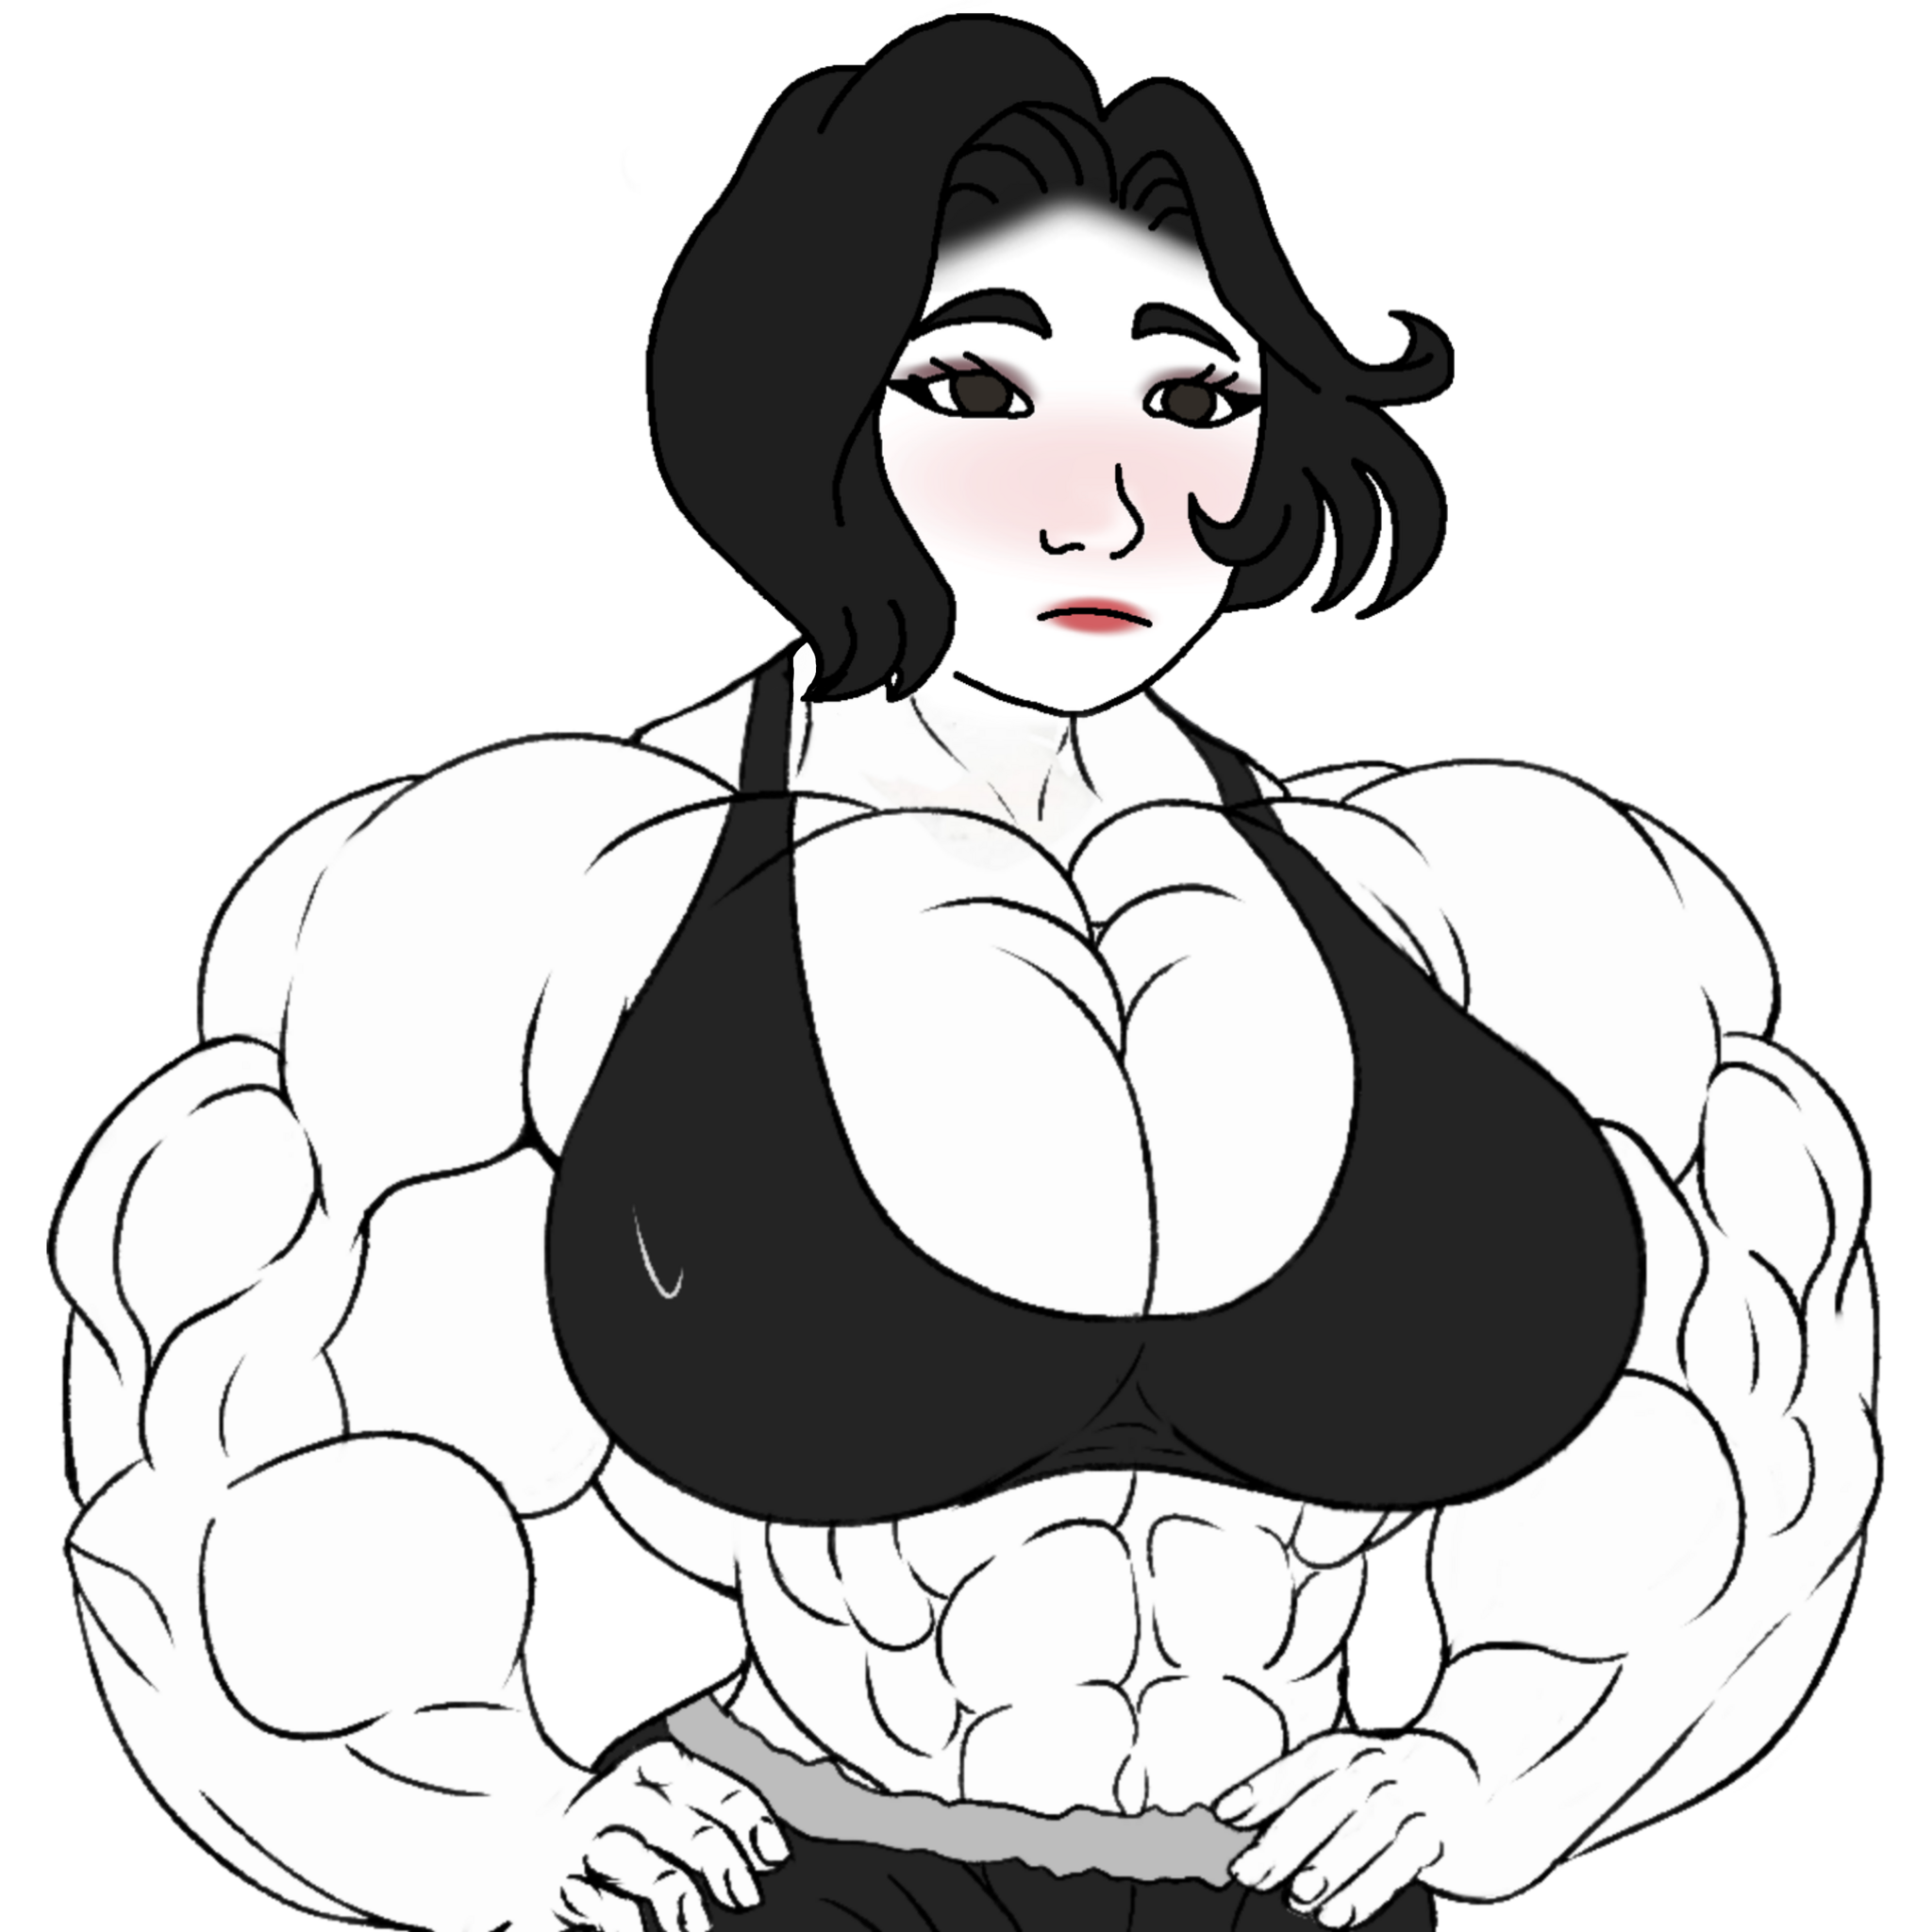
Label: 5_Doomer_Girl